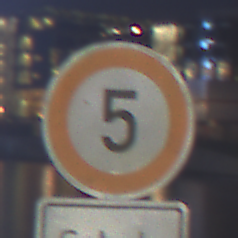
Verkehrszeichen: Geschwindigkeit5
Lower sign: HinweisDurchVerbaleAngabe8
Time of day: Night
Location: Outdoor (Urban)
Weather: PartlyCloudy
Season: NotSpecified
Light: Artificial